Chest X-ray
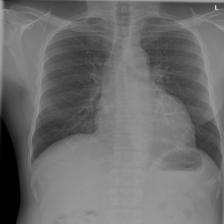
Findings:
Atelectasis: negative
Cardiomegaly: positive
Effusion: negative
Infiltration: negative
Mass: negative
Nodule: negative
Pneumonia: negative
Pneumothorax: negative
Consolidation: negative
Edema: negative
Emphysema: negative
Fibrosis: negative
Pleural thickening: negative
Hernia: negative